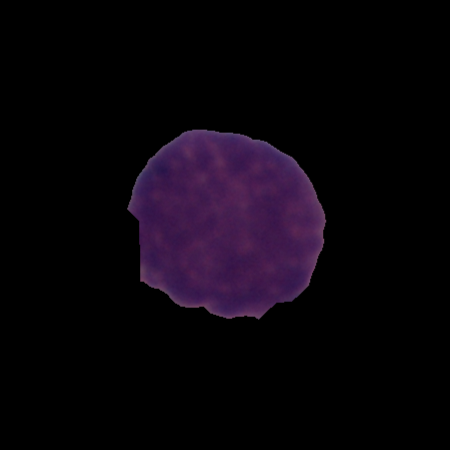
Label: healthy